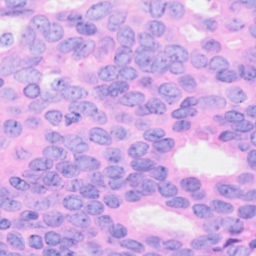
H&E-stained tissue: Breast